Interaction volume radius: 10 \u00c5
Interaction volume height: 10 \u00c5
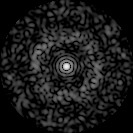
Disorder parameter: 0.8016